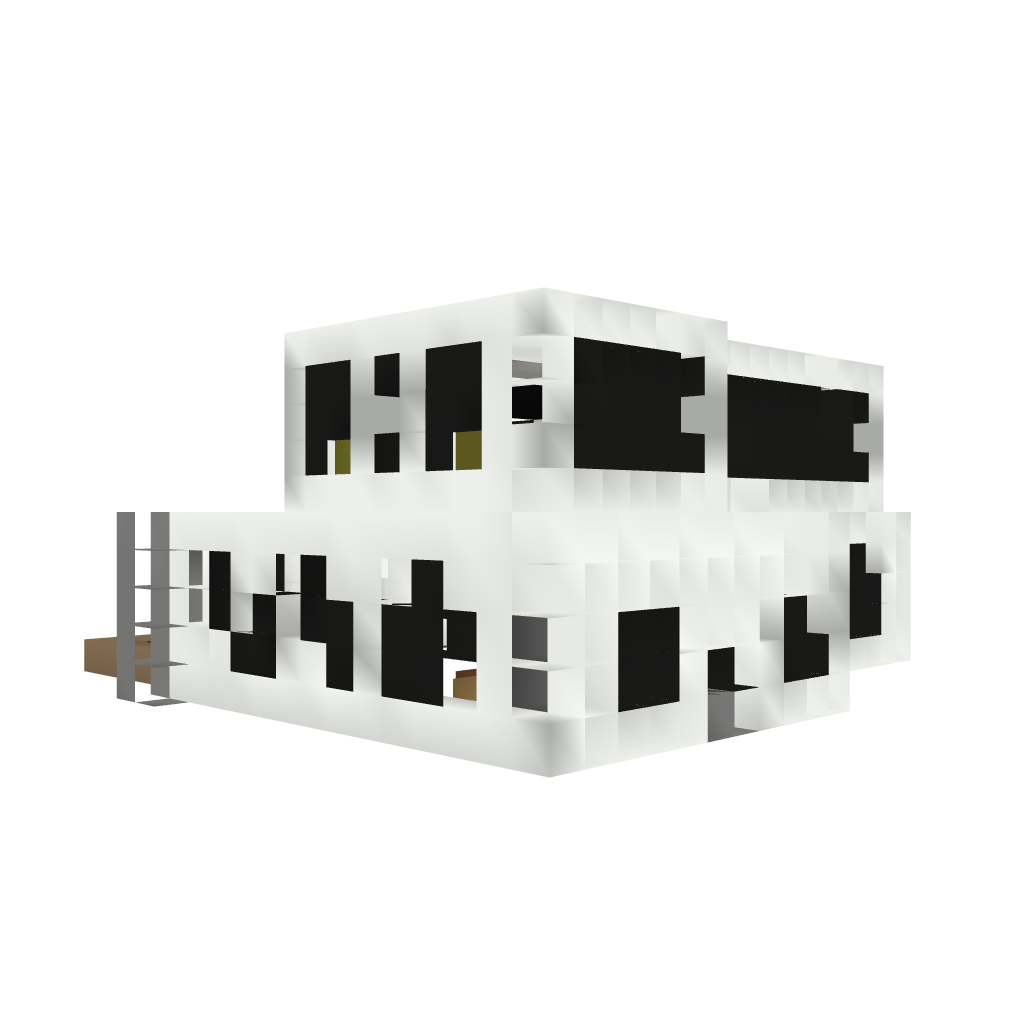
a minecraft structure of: Modern House